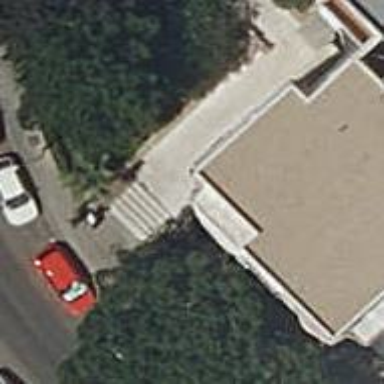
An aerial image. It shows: Road with steps.